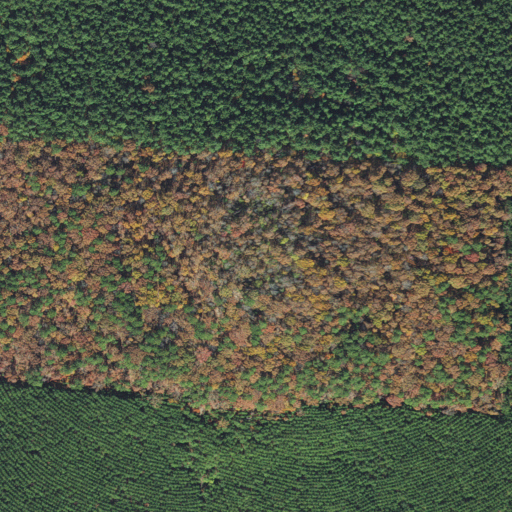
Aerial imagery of mountain in Arkansas named Round Mountain containing evergreen forest, deciduous forest, and mixed forest